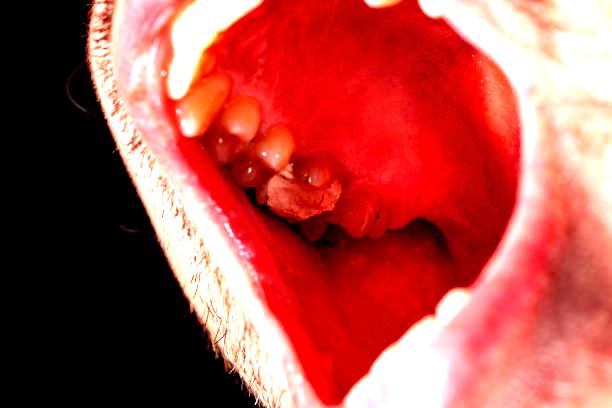
Condition: Gingivitis